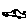
Label: car